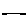
Label: line